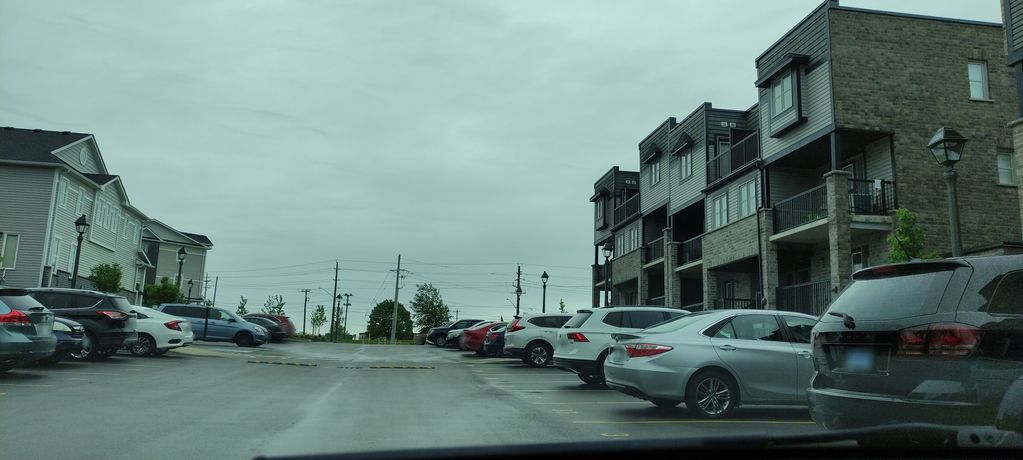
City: kitchener-waterloo